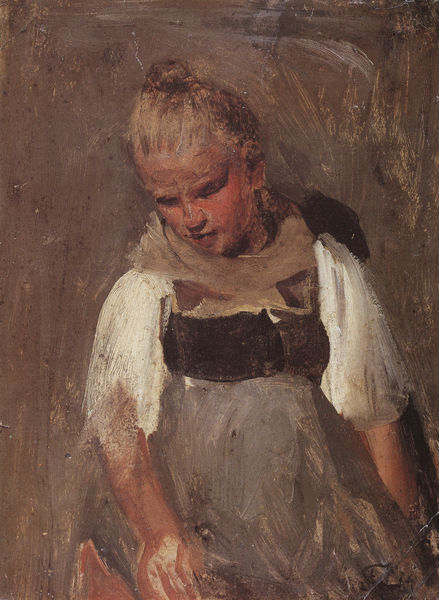
Titel: Bauernmädchen
Künstler: Franz von Lenbach
Standort: Hannover
Institution: Niedersächsische Landesgalerie
Schlagwörter: gemälde, hand, haut, kopf, schatten, weiß, impressionismus, mädchen, ocker, braun, bunt, busen, frau, frisur, grau, haar, hintergrund, kleid, licht, mund, nase, ohr, orange, profil, schwarz, skizze, zeichnung, ölbild, blick, gürtel, schal, tuch, beige, malerei, rock, schleife, blond, hemd, wand, arm, arme, augen, bluse, gesicht, inkarnat, knoten, ärmel, bildnis, hände, portrait, porträt, öl, feld, pastos, auge, gewand, haare, realismus, kind, ohren, traurig, schürze, dutt, magd, sommer, wangen, schlafen, mieder, bäuerin, duktus, zopf, halstuch, hochgesteckt, gesenkt, hochsteckfrisur, junge frau, allein, schwanger, weste, bauer, surrealismus, unten, corinth, lovis, lovis corinth, hautfarbe, blanc, blonde, jagd, tracht, abwesend, leibl, halbfigurig, unterarm, schultertuch, mittelalter, ölskizze, imressionismus, brau, cheveux, main, robe, dirndl, kinderporträt, bäuerlich, leibchen, menzel, enfant, fille, scharf, bauernmädchen, niederblicken, schwalm, niederschauen, bauernkind, maron, banzer, vewischt